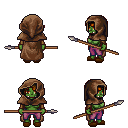
a pixel art fantasy rpg character, female body template, orc, green skin, brown cape, magenta pants, dark blonde pageboy hairstyle, cloth hood, cloth bracers, brown slippers, spear, four views (front, back, left, right), 2x2 character sprite sheet, small pixel art, hard edges, no anti-aliasing